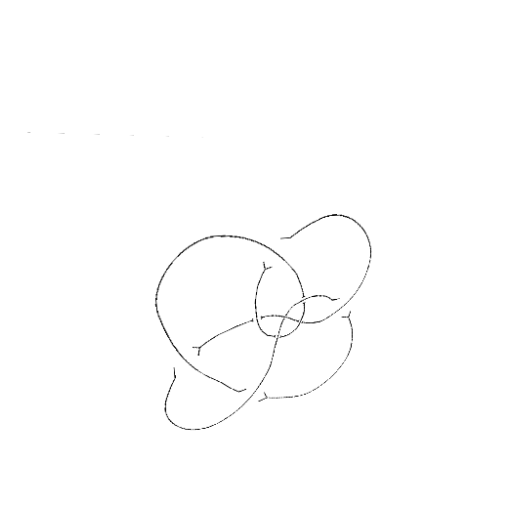
Crossing number: 9